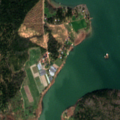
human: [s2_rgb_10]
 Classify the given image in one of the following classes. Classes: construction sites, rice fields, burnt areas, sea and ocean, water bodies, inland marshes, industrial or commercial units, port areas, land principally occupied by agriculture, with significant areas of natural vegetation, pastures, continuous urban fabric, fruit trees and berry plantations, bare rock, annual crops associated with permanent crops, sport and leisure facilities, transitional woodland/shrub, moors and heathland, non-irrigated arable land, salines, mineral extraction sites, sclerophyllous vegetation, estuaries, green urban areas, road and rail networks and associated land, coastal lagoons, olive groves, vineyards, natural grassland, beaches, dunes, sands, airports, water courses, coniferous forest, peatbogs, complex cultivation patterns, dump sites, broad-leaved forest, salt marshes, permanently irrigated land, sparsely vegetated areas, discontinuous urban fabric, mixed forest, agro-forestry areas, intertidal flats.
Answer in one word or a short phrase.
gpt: mixed forest, sea and ocean